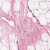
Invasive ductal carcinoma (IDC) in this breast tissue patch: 0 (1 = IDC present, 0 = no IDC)